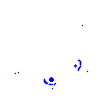
Particle: pion